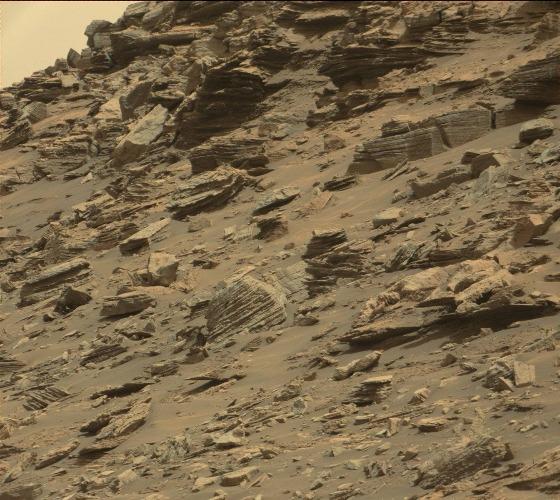
Terrain classes present: Bedrock, Gravel / Sand / Soil, Rock, Shadow, Sky / Distant Mountains